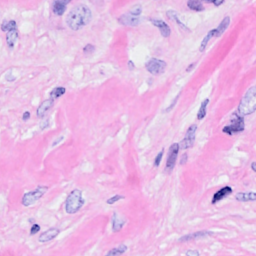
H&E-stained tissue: Breast